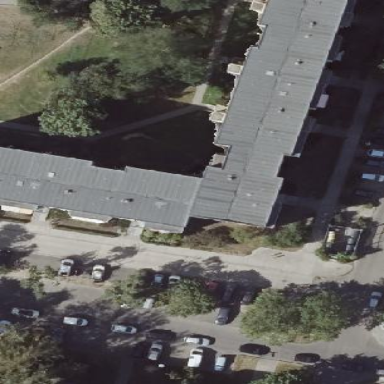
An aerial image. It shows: Apartment building with flat roof.